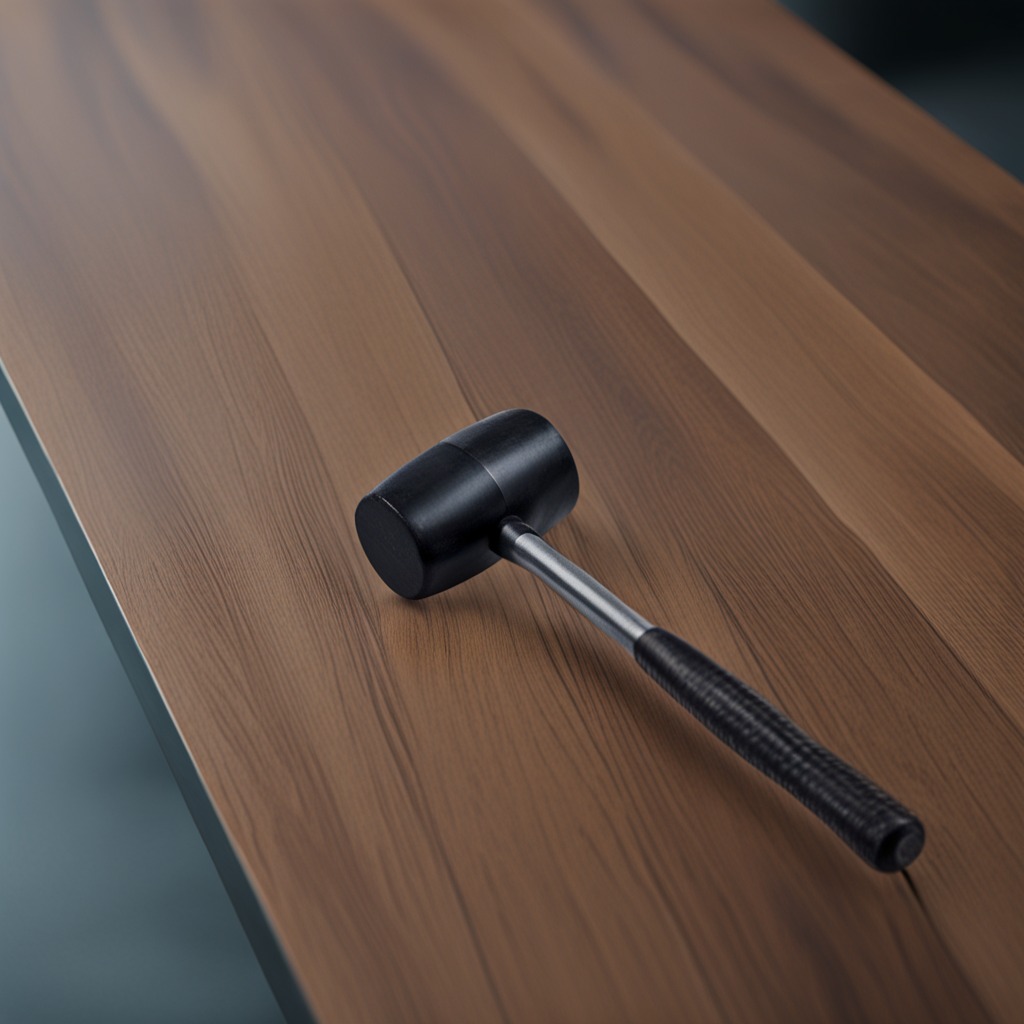
A hammer is lying on a table.